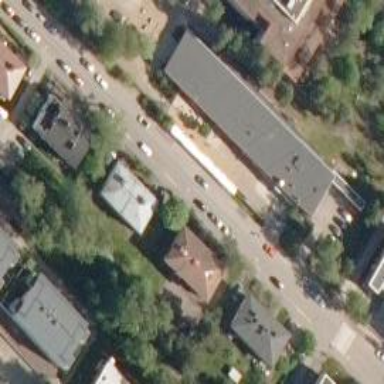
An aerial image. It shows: Kindergarten building.